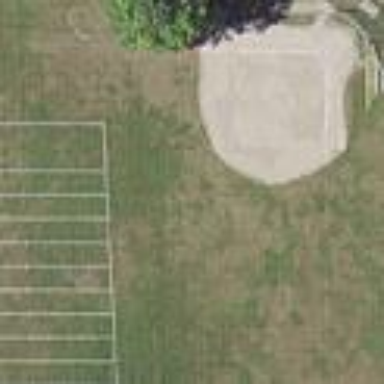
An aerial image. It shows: Baseball pitch for leisure land.